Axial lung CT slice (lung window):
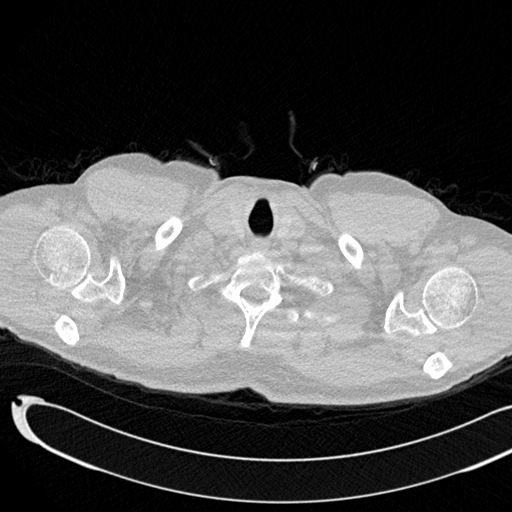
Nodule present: no